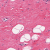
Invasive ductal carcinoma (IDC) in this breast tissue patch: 0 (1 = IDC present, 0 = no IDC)